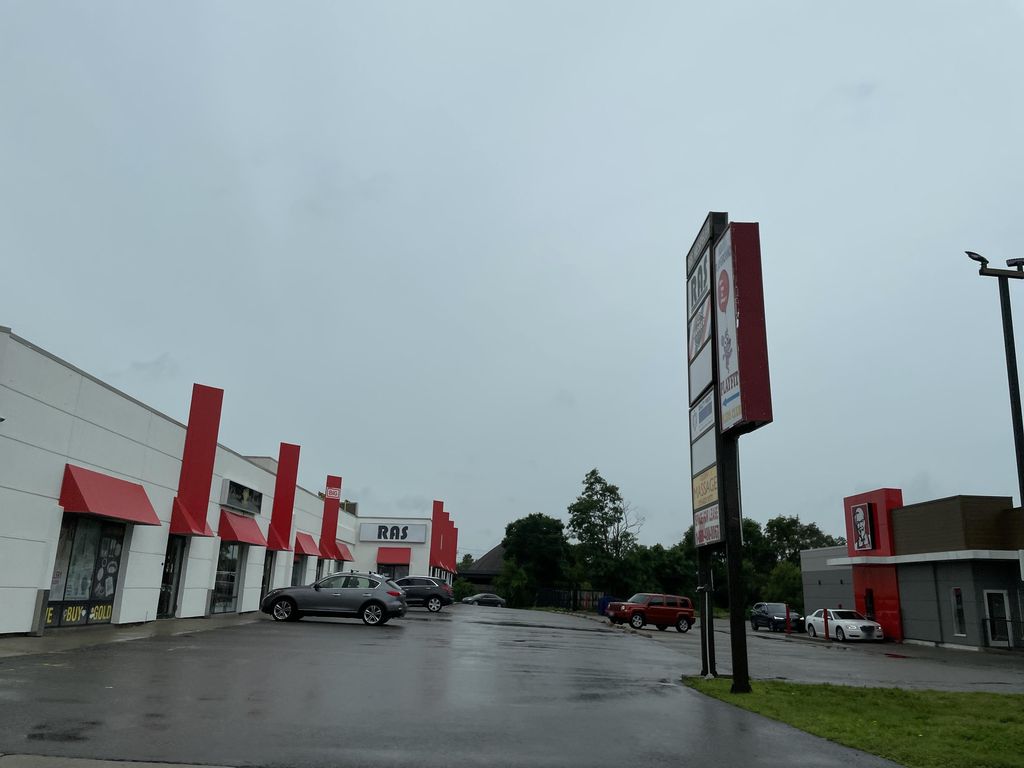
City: kitchener-waterloo